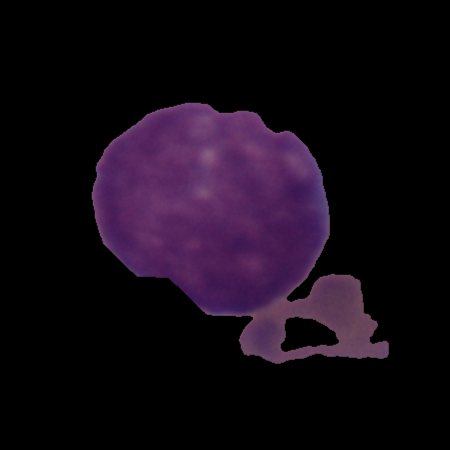
Label: cancer